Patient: sex M, age 24
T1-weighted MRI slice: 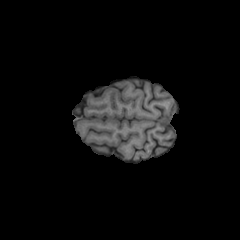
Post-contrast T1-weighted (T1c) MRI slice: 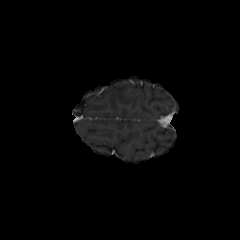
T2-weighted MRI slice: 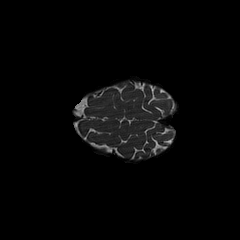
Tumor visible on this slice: no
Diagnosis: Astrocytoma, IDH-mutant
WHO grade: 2